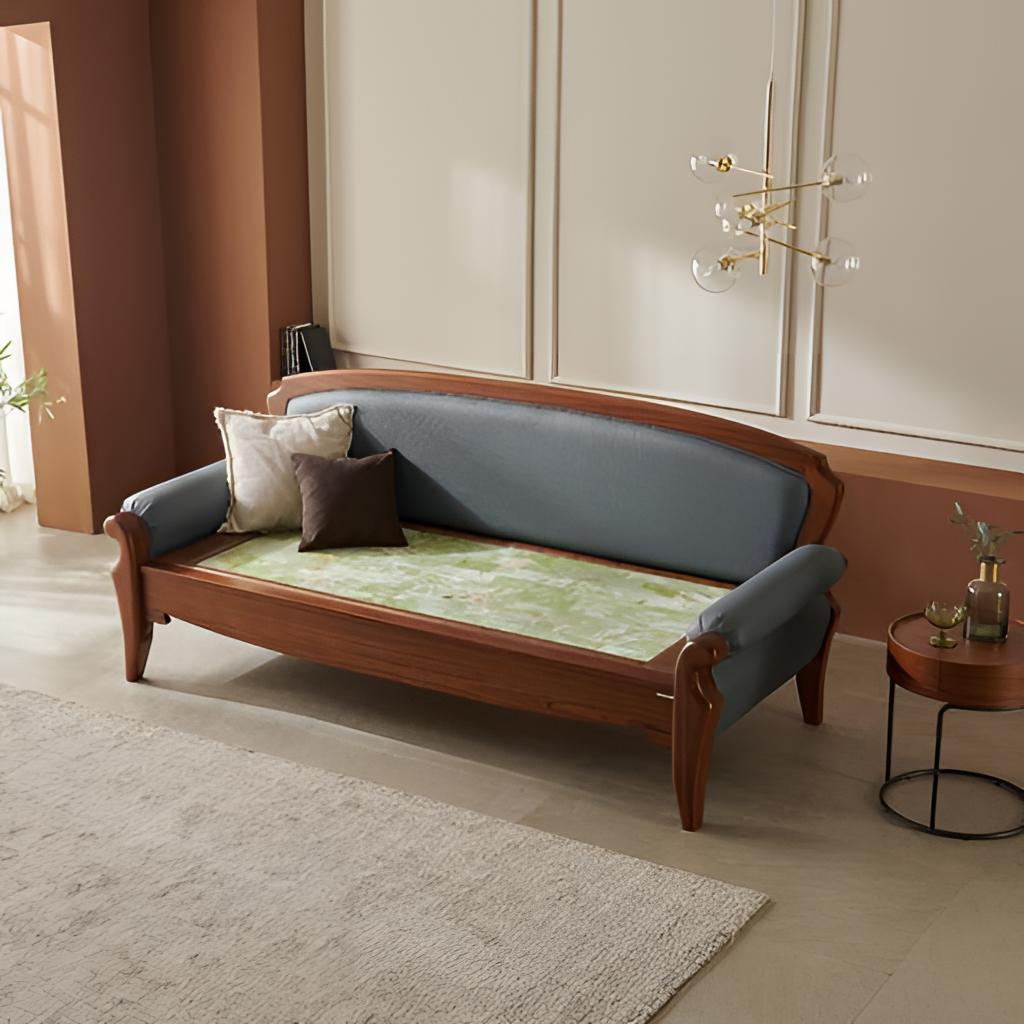
brown wood daybed, living room, contemporary, stone flooring, with large square pattern, paint wallpaper, with solid pattern